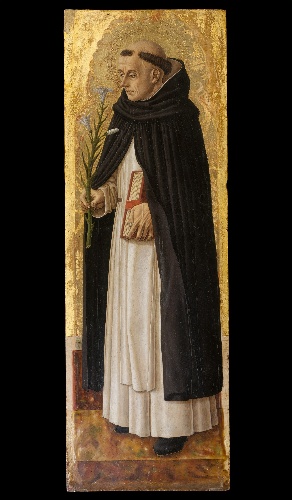
Title: Saint Dominic
Artist: Carlo Crivelli
Artist bio: Italian, Venice (?), active by 1457–died 1494/95 Ascoli Piceno
Date: 1472
Object type: Painting, part of an altarpiece
Classification: Paintings
Medium: Tempera on wood, gold ground
Dimensions: 38 1/4 x 12 3/4 in. (97.2 x 32.4 cm)
Department: European Paintings
Credit line: Rogers Fund, 1905
Accession year: 1905
Repository: Metropolitan Museum of Art, New York, NY
Tags: Men|Saints